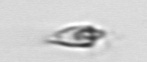
Label: Oxytoxum